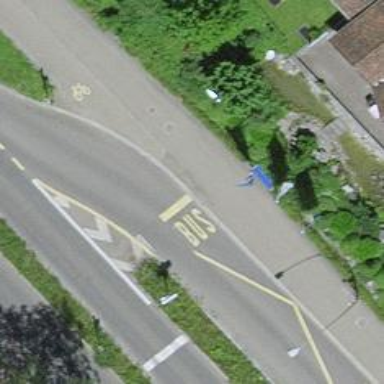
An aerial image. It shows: Platform for public transport is situated by the road.